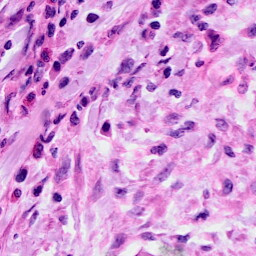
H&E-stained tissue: Cervix